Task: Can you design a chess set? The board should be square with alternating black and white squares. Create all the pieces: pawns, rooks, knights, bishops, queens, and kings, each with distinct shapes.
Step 389:
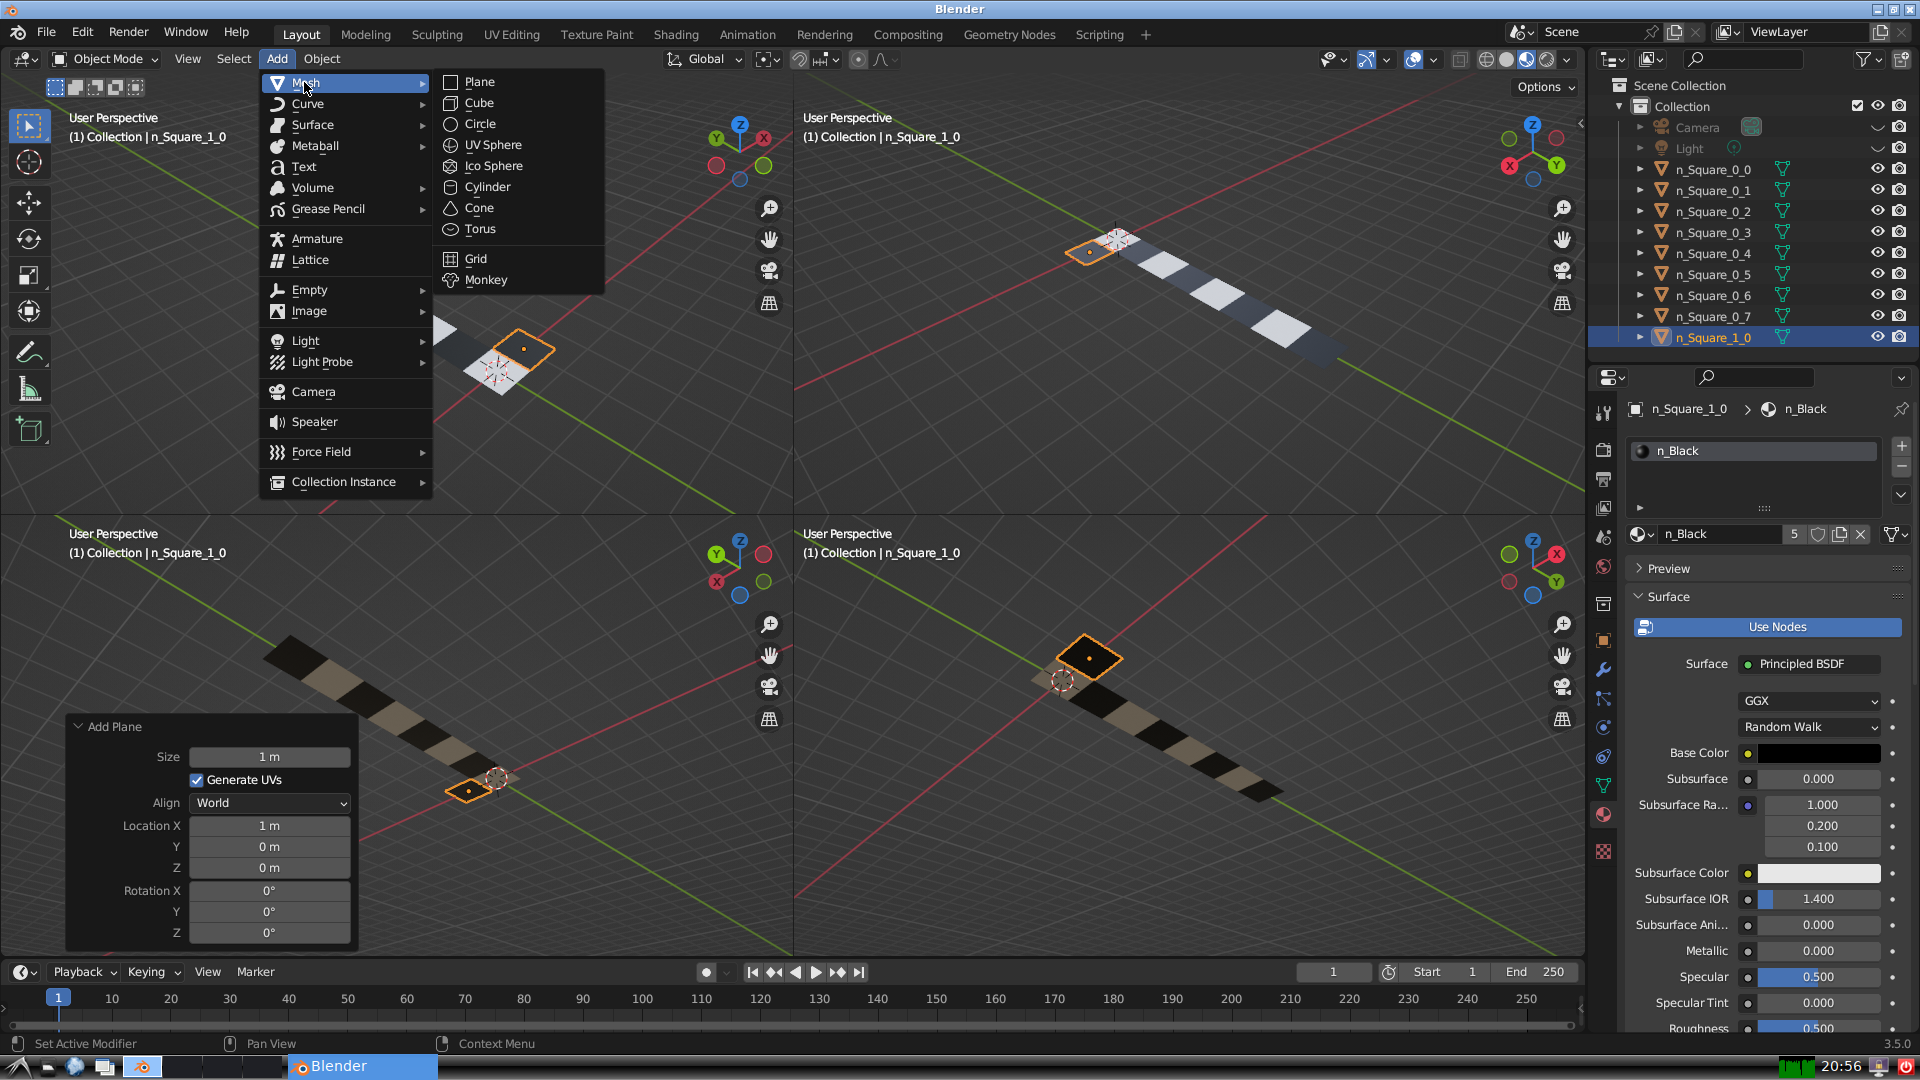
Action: {"mouse_move": [499, 79]}